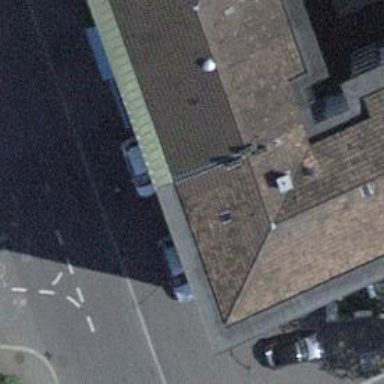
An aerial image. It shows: Convenience shop.